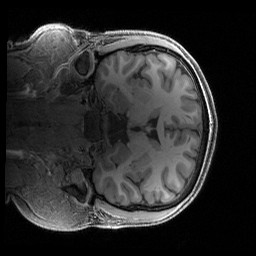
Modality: T1w
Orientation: coronal
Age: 28
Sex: male
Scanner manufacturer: siemens
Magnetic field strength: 3 T
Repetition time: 2.4 s
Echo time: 0.00215 s